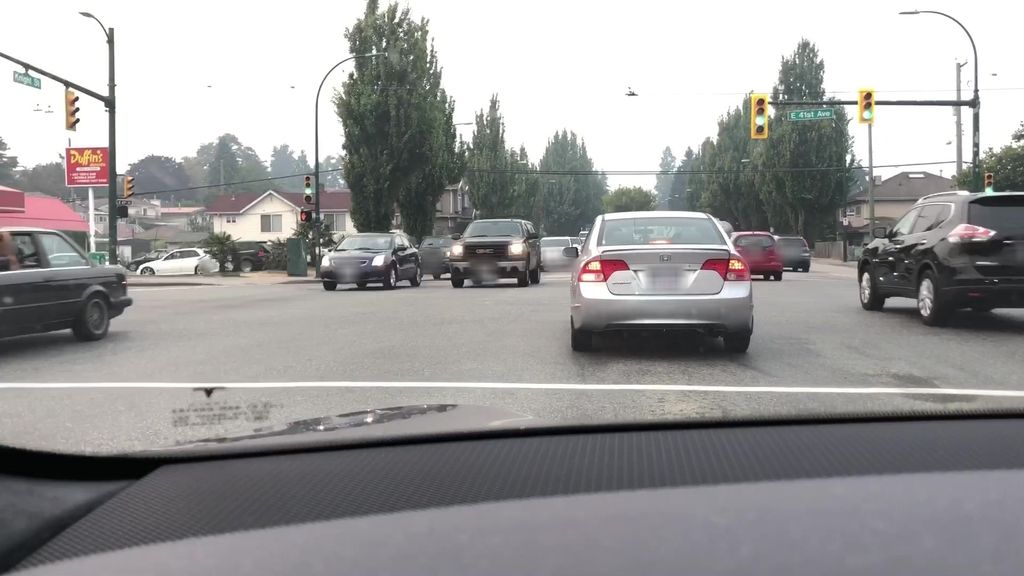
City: vancouver